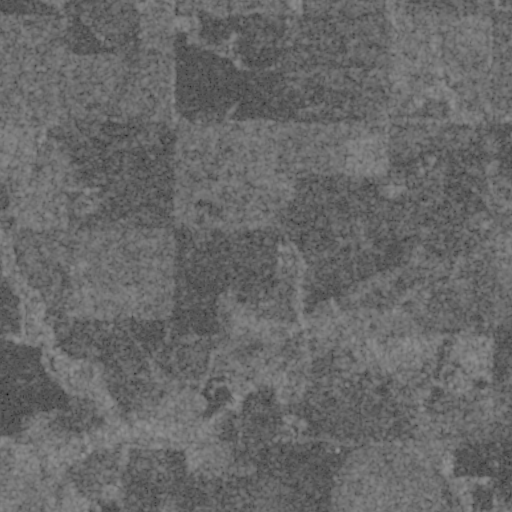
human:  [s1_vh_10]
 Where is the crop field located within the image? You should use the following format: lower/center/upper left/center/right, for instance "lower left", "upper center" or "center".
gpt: The crop field is located in the lower left of the image.
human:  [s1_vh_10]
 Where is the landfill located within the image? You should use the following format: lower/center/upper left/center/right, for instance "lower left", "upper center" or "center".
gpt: There is no landfill in the image.

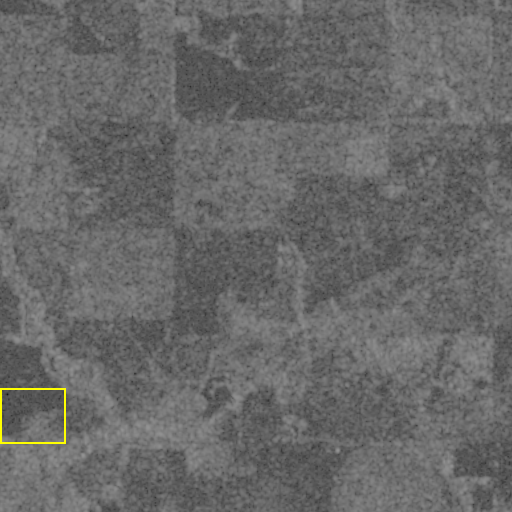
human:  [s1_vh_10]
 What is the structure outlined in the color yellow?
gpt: The structure outlined in yellow is a crop field.
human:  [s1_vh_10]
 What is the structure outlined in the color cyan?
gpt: There is no cyan outline.